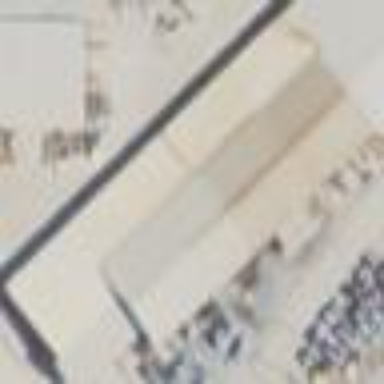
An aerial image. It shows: Building that houses agrarian shop.